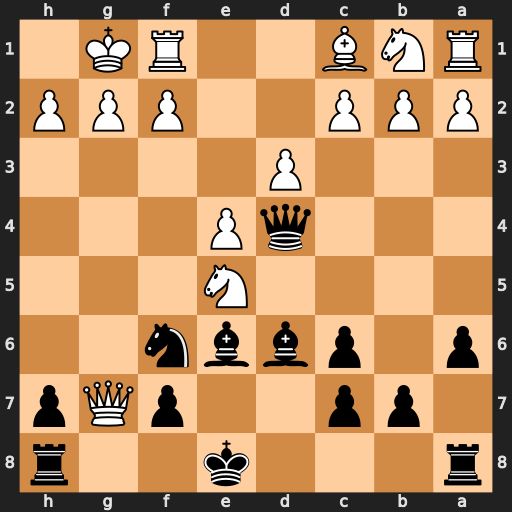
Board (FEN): r3k2r/1pp2pQp/p1pbbn2/4N3/3qP3/3P4/PPP2PPP/RNB2RK1
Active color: b
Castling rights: kq
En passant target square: -
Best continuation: Qxe5 Bf4 Qxf4